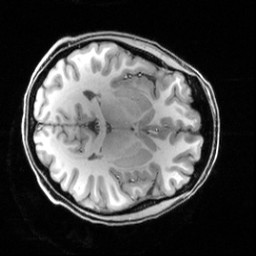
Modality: T1w
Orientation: axial
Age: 23
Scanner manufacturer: siemens
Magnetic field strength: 3 T
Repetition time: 2.5 s
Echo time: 0.00444 s